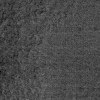
Atmospheric dust classification: not_dusty